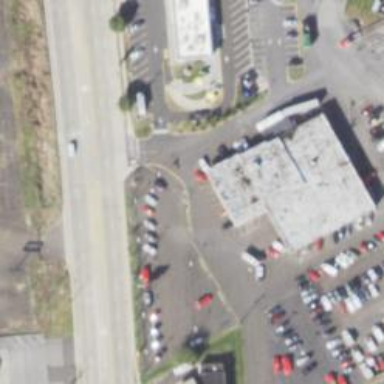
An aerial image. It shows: Retail building.